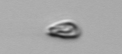
Label: Cryptophyta